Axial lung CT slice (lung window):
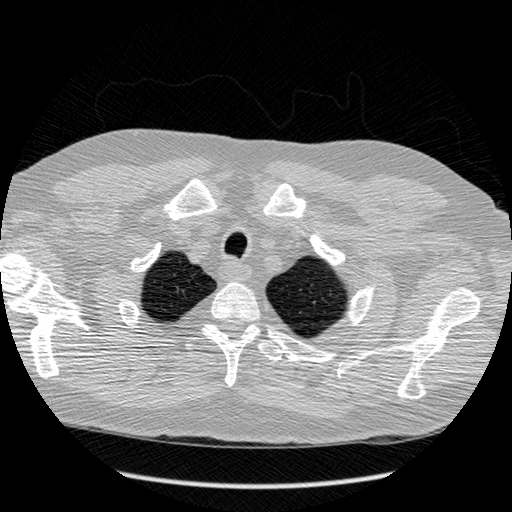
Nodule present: no